Aerial crown-view tile of a tropical tree (Barro Colorado Island, Panama), acquired 20250414:
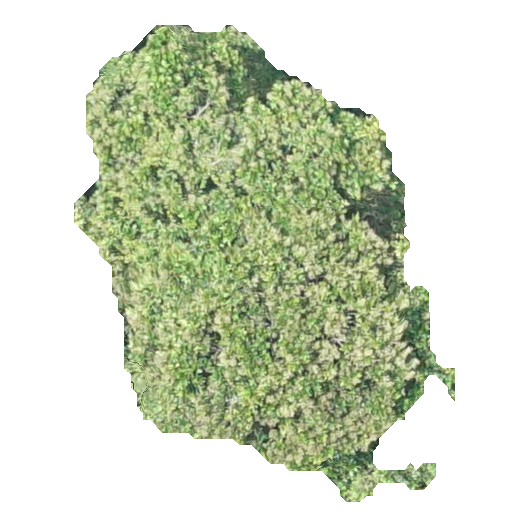
Species: Anacardium excelsum
GBIF accepted scientific name: Anacardium excelsum
Crown area: 173.117 m²